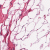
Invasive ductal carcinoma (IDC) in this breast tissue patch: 0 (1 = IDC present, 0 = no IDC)